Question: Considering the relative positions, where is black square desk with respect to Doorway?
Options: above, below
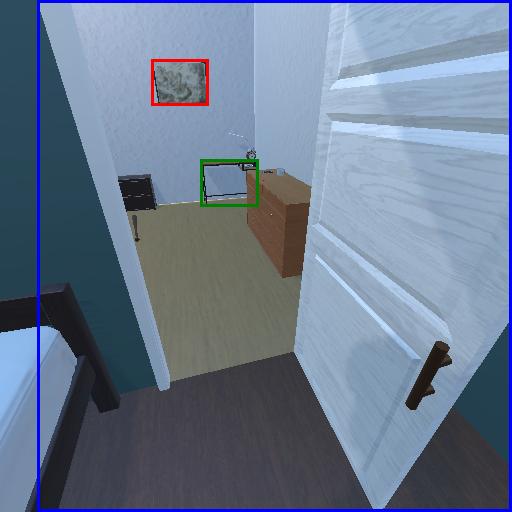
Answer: above